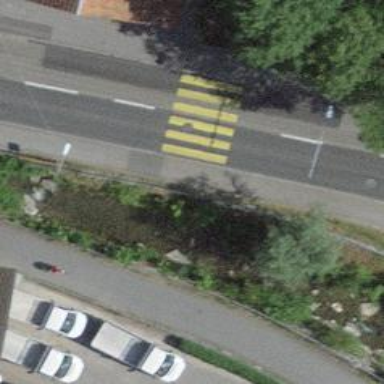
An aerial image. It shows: Kerb barrier.